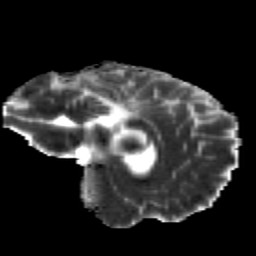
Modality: MD
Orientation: sagittal
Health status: healthy
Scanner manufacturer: siemens
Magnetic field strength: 3 T
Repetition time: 12 s
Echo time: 0.092 s